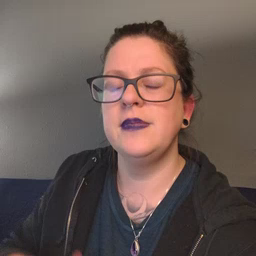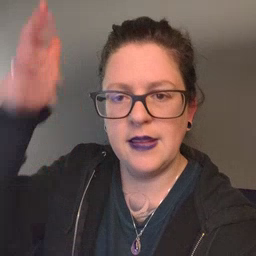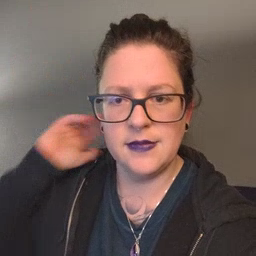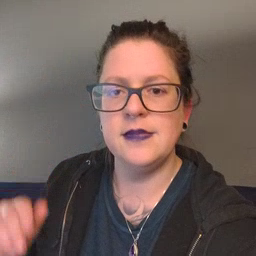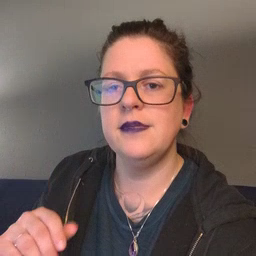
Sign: lion